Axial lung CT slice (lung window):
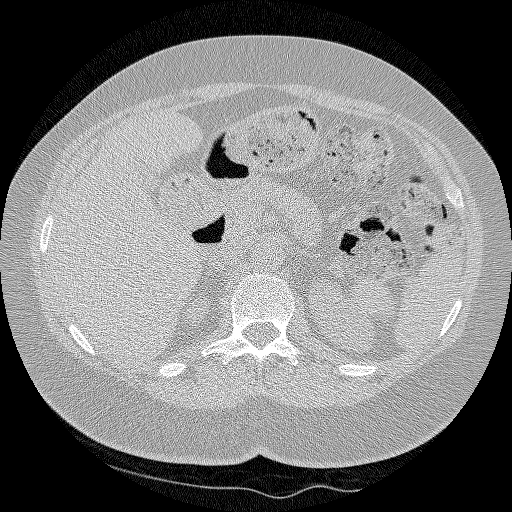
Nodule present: no